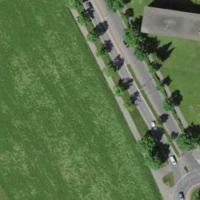
EUNIS habitat code: 52
Species observed at this site:
Ciconia ciconia